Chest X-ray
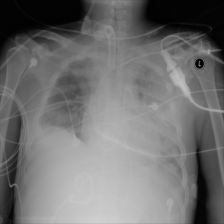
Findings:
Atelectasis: negative
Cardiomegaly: negative
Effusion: negative
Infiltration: positive
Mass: negative
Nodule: negative
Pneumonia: negative
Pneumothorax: negative
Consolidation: positive
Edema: negative
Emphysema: negative
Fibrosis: negative
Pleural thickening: negative
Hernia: negative